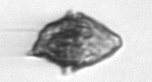
Label: Kryptoperidinium_triquetrum